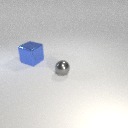
large blue metal cube to the left of small gray metal sphere